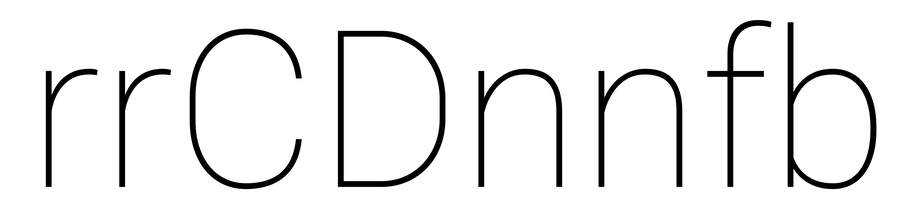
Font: Roboto_Thin